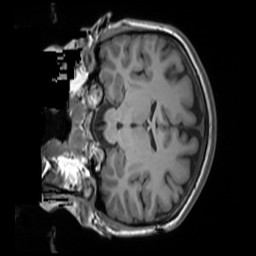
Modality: T1w
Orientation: coronal
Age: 27
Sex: female
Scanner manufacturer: siemens
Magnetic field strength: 3 T
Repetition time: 1.55 s
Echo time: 0.00234 s